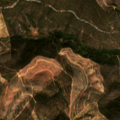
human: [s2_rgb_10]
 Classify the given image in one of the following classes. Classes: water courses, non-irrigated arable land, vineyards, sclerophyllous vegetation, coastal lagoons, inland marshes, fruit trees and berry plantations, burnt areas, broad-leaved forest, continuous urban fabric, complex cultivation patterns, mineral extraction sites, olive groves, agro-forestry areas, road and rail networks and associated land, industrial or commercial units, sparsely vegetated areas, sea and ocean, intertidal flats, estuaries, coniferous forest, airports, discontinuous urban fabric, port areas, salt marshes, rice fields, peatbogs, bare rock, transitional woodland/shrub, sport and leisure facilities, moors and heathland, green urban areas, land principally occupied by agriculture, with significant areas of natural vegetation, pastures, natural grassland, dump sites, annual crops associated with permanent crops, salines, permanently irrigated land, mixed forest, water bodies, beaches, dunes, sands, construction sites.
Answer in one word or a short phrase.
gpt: broad-leaved forest, transitional woodland/shrub